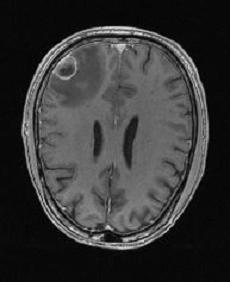
Label: notumor